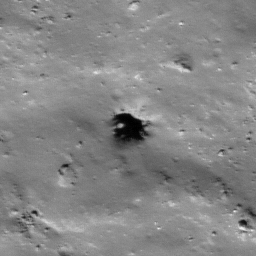
Pit: Tycho 14
Host crater: Tycho
Host type: impact_melt
Lunar coordinates: latitude -43.147, longitude 349.072